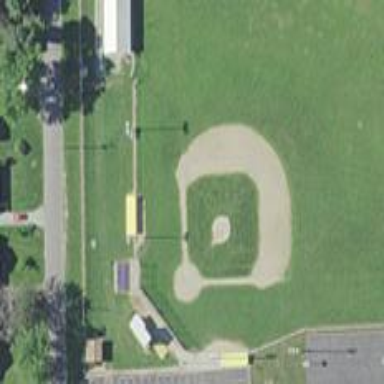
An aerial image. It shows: Grassy baseball pitch for leisure sports.